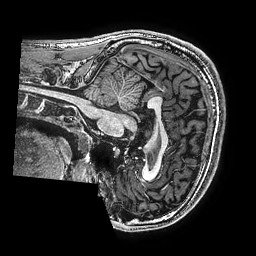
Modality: T1w
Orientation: sagittal
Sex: male
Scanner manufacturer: ge
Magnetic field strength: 3 T
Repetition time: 0.00766 s
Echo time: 0.003476 s